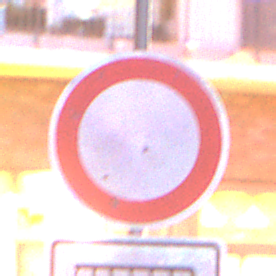
Verkehrszeichen: VerbotFahrzeugeAllerArt
Zusatzzeichen unten: MehrspurigeFahrzeugeFrei5
Umgebung: Outdoor, Urban
Tageszeit: Night
Wetter: PartlyCloudy
Licht: Artificial
Jahreszeit: NotSpecified
Kontrast: HighContrast